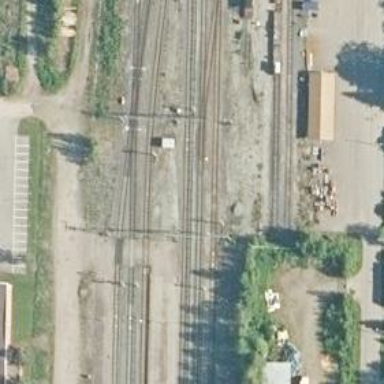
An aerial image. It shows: Level crossing with saltire marking.